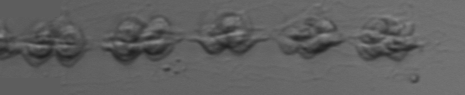
Label: Leptocylindrus_mediterraneus